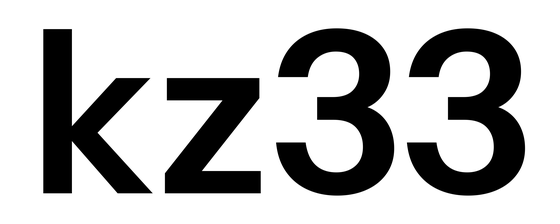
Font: InstrumentSans_SemiBold